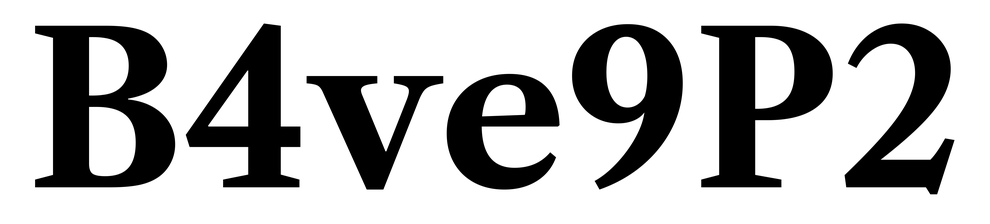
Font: LibreCaslonText_Bold